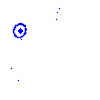
Particle: electron